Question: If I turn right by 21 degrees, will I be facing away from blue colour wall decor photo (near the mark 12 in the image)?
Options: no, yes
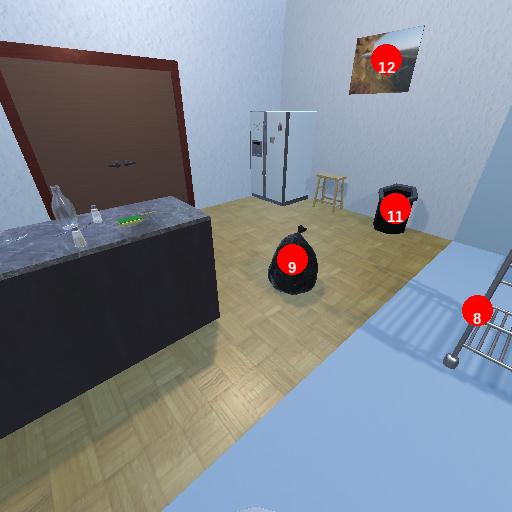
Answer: no